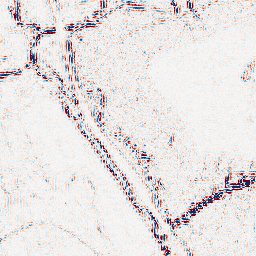
Category: wavelet
Decomposition family: wavelet_reverse_biorthogonal
Decomposition parameters: wavelet: rbio1.3
level: 2
Upsampling method: sinc_hamming
Upsampling parameters: scale: 2
kernel_size: 16
Upsampling scale: 2